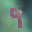
Label: 9